Field crop: tomato
Growth stage: 1
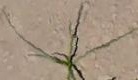
Species: cyperus